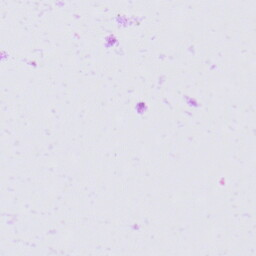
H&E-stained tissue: Prostate